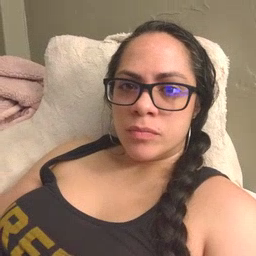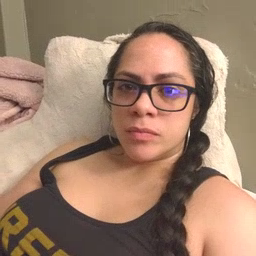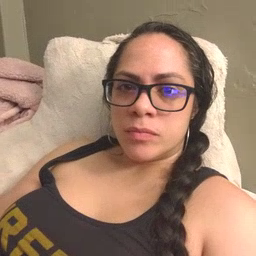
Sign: fall